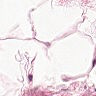
Metastatic tissue present: no